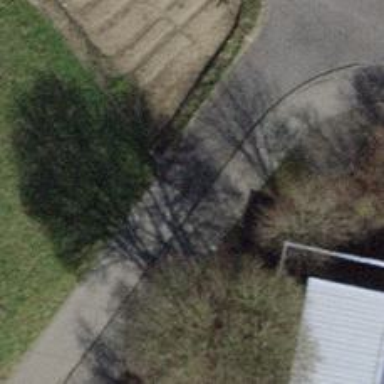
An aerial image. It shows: Bollard.